This plot shows a bearing's acceleration signal over time (raw waveform). Based on the visible evidence, which condition applies: normal, inner_race, outer_race, ball?
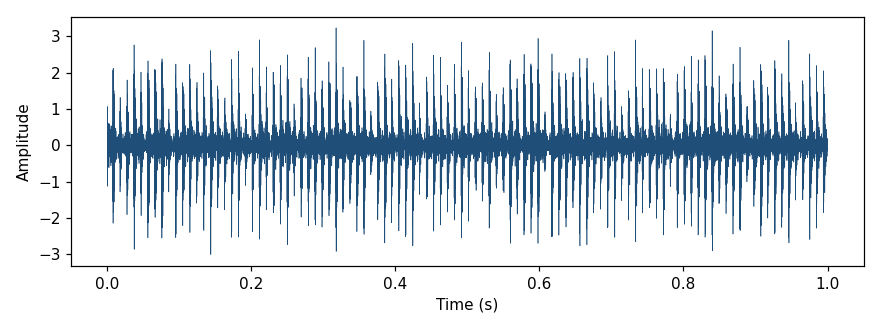
Answer: outer_race